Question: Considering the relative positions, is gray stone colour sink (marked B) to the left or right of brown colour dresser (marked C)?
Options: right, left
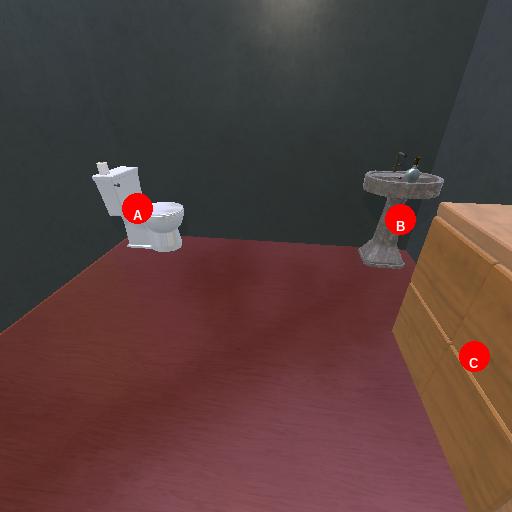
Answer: right